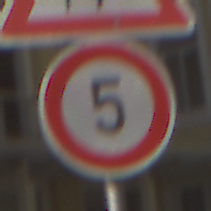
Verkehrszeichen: Geschwindigkeit5
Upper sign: KinderRechts
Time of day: MorningAfternoon
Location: Outdoor (Urban)
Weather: PartlyCloudy
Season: NotSpecified
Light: Natural